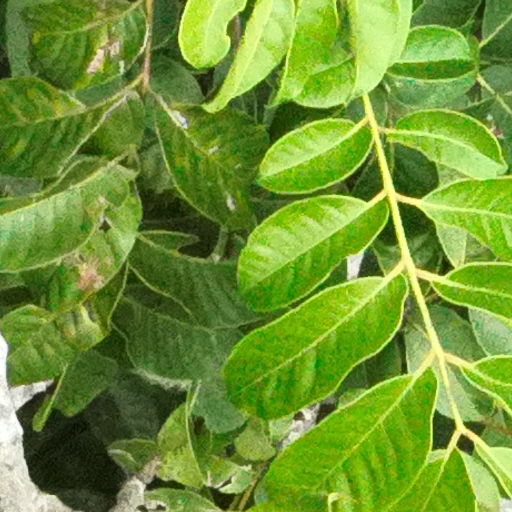
Species: Spondias mombin
GBIF accepted scientific name: Spondias mombin
Crown area (m\u00b2): 244.575